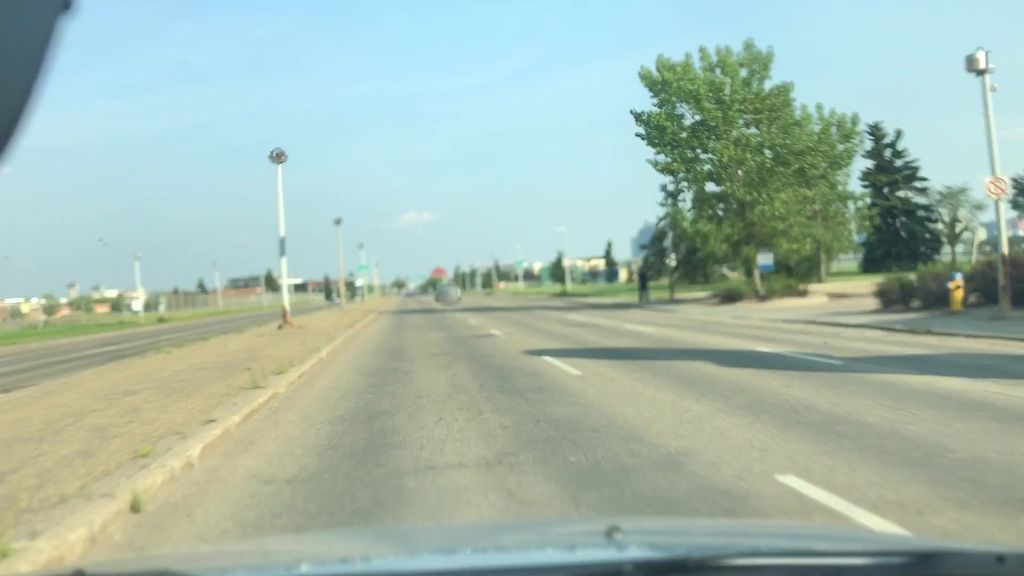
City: edmonton